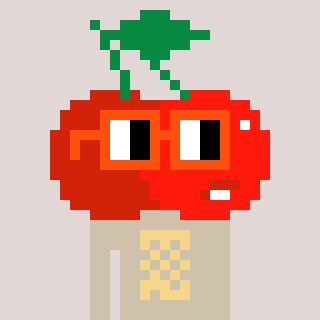
a pixel art character with square orange glasses, a cherry-shaped head and a bege-colored body on a warm background